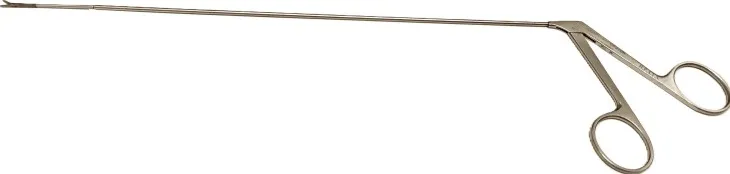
Laryngeal polypectomy scissors.
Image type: chart (chart)